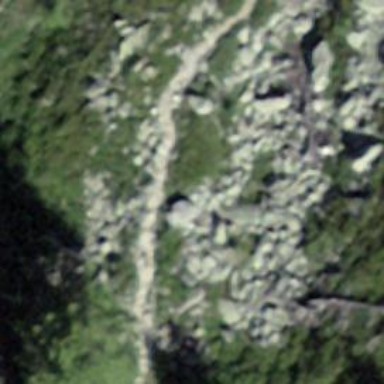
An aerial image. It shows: Rocky path.